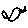
Label: fish